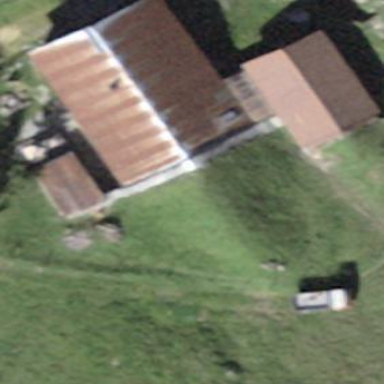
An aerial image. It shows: Building.